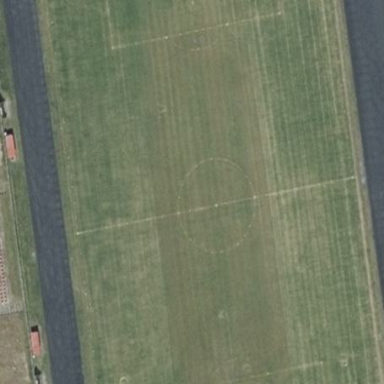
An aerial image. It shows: Soccer pitch for leisureland activities.